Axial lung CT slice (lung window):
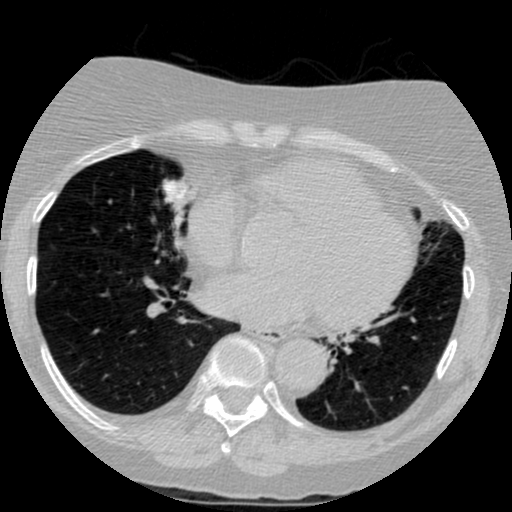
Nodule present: yes
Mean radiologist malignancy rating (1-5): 3.25